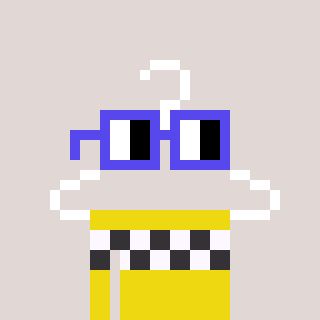
a pixel art character with square blue glasses, a hanger-shaped head and a yellow-colored body on a warm background